Question:
I just want to access those Custom data written inside additional option on click action
'''
private void showNotification(String title, String message,String category,String index) {
Intent intent=new Intent(getApplicationContext(),MyActivity.class);break;
PendingIntent contentIntent = PendingIntent.getActivity(getApplicationContext(),0,intent,PendingIntent.FLAG_UPDATE_CURRENT);
NotificationCompat.Builder b = new NotificationCompat.Builder(getApplicationContext());
b.setAutoCancel(true)
.setDefaults(Notification.DEFAULT_ALL)
.setWhen(System.currentTimeMillis())
.setSmallIcon(R.mipmap.ic_launcher)
.setContentTitle(title)
.setContentText(message)
.setContentIntent(contentIntent);
NotificationManager notificationManager = (NotificationManager)getBaseContext().getSystemService(Context.NOTIFICATION_SERVICE);
notificationManager.notify(1,b.build());
}
'''
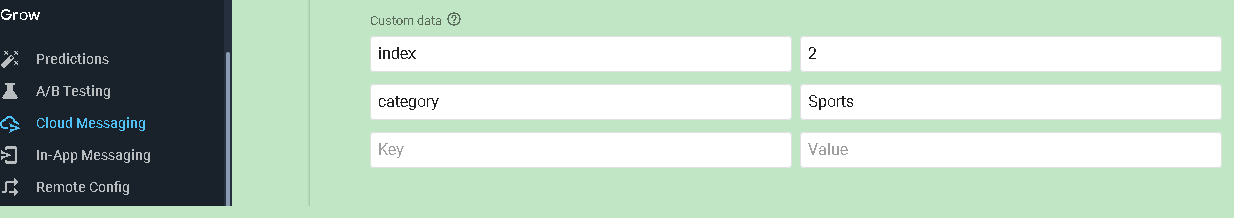
Answer: I got my solution my own to others if they are having same problem you can use this function
.getData();